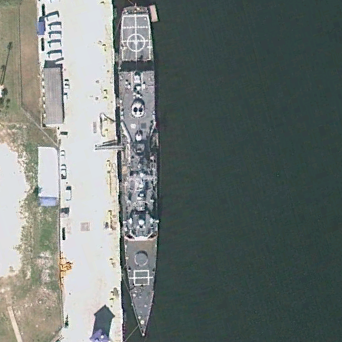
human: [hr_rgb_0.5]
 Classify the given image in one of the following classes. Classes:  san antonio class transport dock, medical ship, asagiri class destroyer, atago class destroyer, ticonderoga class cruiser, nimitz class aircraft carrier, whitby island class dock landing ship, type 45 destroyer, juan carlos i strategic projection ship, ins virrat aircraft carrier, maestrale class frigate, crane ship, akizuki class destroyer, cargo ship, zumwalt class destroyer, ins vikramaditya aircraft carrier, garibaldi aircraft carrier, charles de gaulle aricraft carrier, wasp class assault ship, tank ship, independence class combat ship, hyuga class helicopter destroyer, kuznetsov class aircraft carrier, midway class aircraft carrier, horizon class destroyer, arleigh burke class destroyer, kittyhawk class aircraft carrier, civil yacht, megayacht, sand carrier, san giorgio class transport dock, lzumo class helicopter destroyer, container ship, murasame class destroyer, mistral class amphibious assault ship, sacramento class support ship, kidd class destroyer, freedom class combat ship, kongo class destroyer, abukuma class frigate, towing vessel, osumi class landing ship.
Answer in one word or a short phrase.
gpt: Ticonderoga class cruiser